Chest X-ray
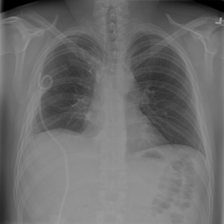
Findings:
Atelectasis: negative
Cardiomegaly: negative
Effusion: negative
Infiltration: negative
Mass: negative
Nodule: negative
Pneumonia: negative
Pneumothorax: positive
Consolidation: negative
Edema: negative
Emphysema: negative
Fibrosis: negative
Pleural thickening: negative
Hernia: negative